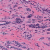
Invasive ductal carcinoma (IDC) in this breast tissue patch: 0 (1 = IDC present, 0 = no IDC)